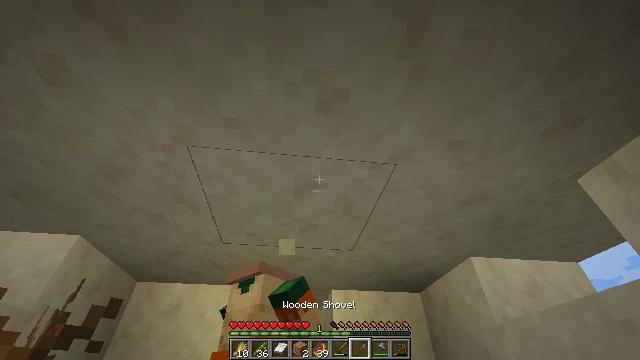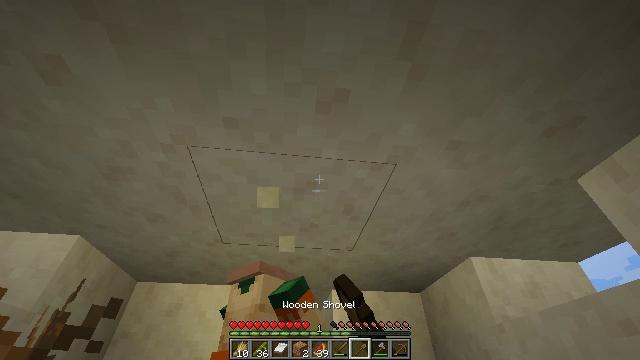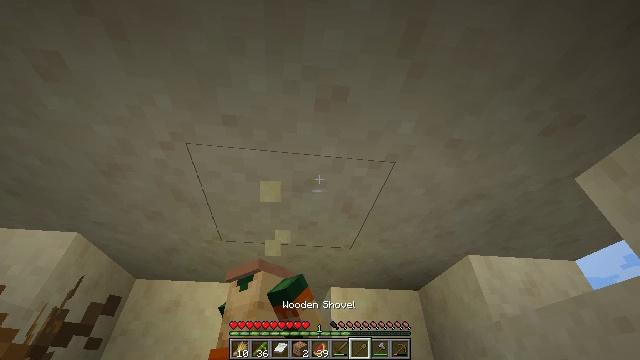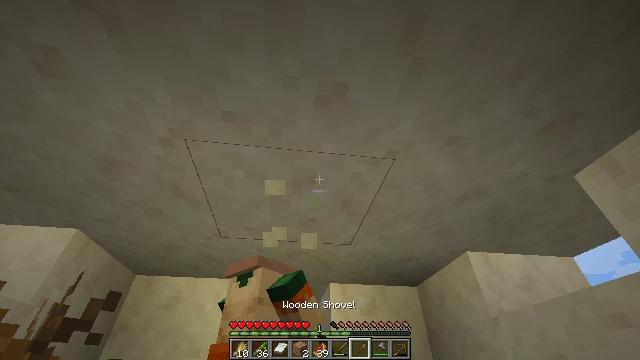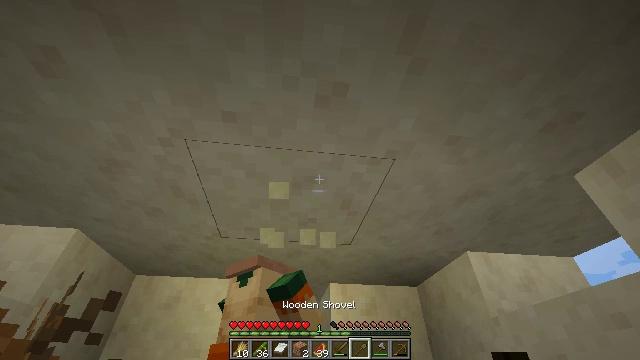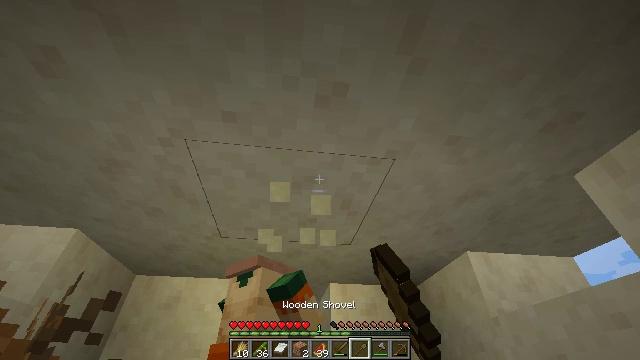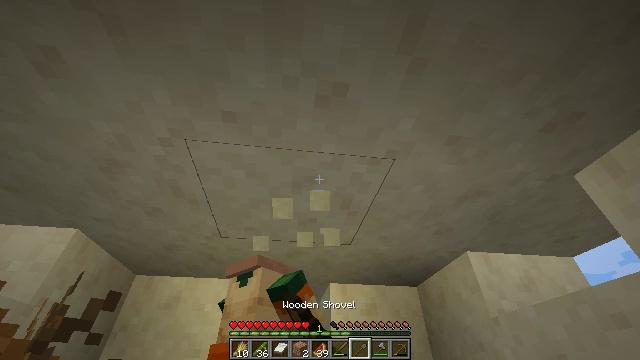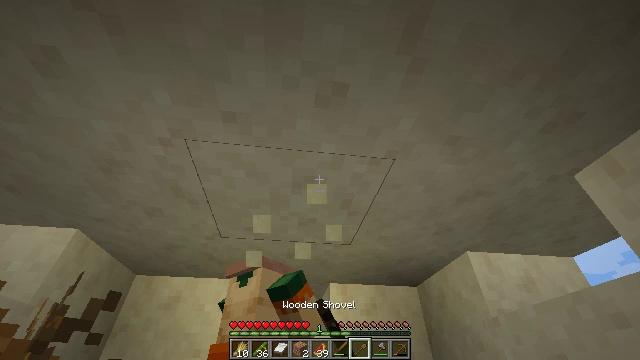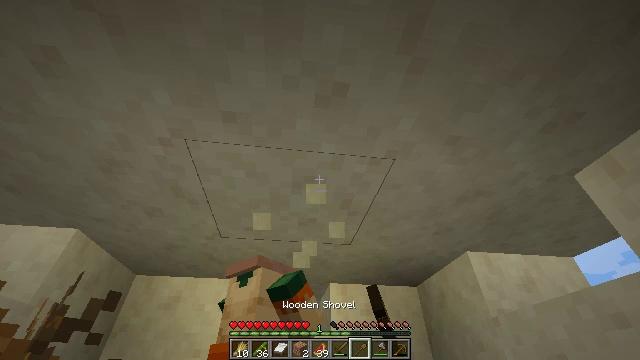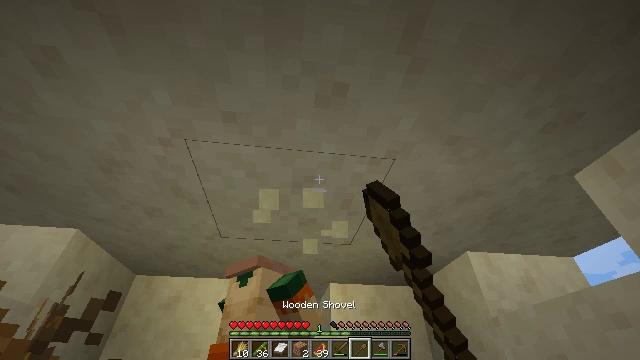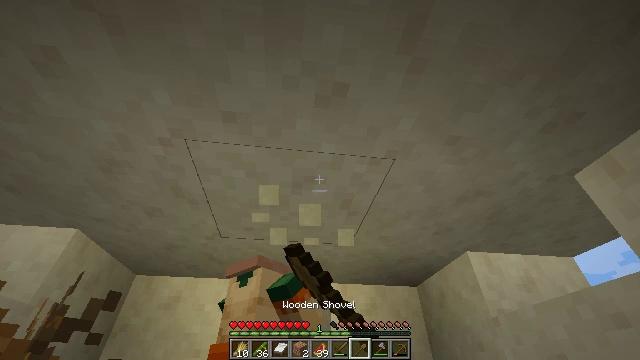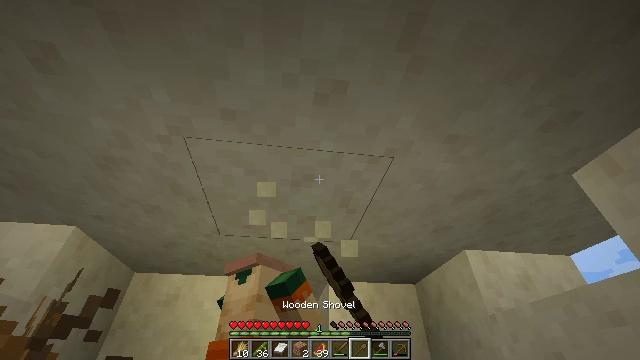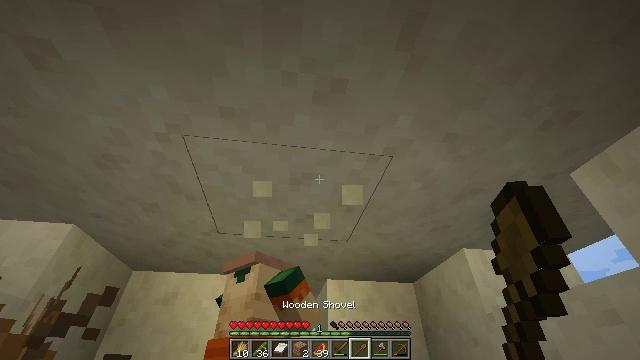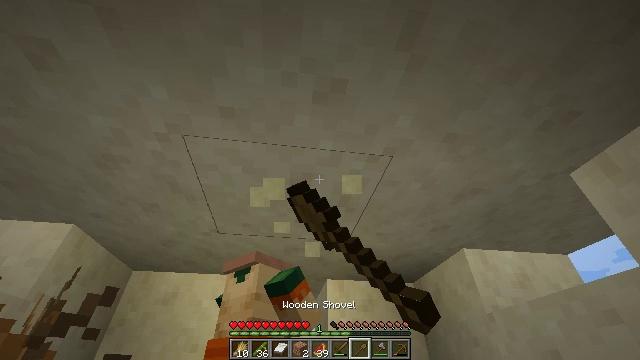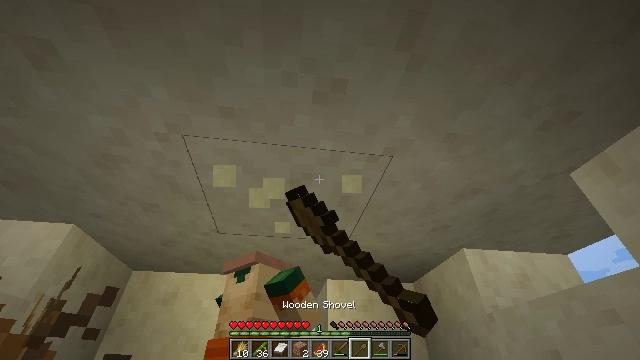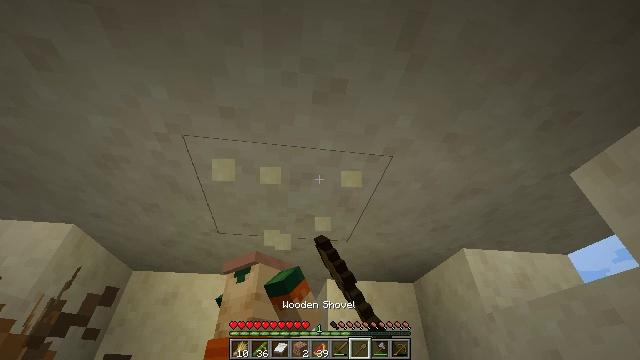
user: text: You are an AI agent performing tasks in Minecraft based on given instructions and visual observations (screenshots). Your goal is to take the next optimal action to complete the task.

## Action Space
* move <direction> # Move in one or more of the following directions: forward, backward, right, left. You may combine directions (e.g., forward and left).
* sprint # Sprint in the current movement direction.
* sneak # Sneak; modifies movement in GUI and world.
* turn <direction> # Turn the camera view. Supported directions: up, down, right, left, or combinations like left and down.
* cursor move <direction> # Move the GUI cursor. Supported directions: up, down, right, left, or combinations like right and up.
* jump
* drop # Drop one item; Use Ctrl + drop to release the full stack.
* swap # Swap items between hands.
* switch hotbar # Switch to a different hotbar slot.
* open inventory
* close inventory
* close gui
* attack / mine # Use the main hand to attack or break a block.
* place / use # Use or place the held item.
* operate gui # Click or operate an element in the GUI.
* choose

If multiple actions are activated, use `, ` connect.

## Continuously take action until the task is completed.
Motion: motion action
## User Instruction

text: Mine the smooth sandstone slab from the structure.
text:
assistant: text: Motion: attack / mine
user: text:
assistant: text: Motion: attack / mine
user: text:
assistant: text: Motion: attack / mine
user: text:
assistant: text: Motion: attack / mine
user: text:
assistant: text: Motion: attack / mine
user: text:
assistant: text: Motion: attack / mine
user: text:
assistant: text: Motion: attack / mine
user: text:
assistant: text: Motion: attack / mine
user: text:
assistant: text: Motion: attack / mine
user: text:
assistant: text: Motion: attack / mine
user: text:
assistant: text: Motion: attack / mine
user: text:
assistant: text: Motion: attack / mine
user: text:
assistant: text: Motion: attack / mine
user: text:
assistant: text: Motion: attack / mine
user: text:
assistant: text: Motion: attack / mine
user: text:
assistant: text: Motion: attack / mine
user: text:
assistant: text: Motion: attack / mine
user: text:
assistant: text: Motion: attack / mine
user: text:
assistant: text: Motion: attack / mine
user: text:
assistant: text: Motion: attack / mine
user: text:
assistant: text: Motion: attack / mine
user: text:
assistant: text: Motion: attack / mine
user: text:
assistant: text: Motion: attack / mine
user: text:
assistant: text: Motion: attack / mine
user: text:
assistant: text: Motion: attack / mine
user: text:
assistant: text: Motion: attack / mine
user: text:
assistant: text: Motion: attack / mine
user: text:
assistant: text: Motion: attack / mine
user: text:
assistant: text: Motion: attack / mine
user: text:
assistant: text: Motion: attack / mine